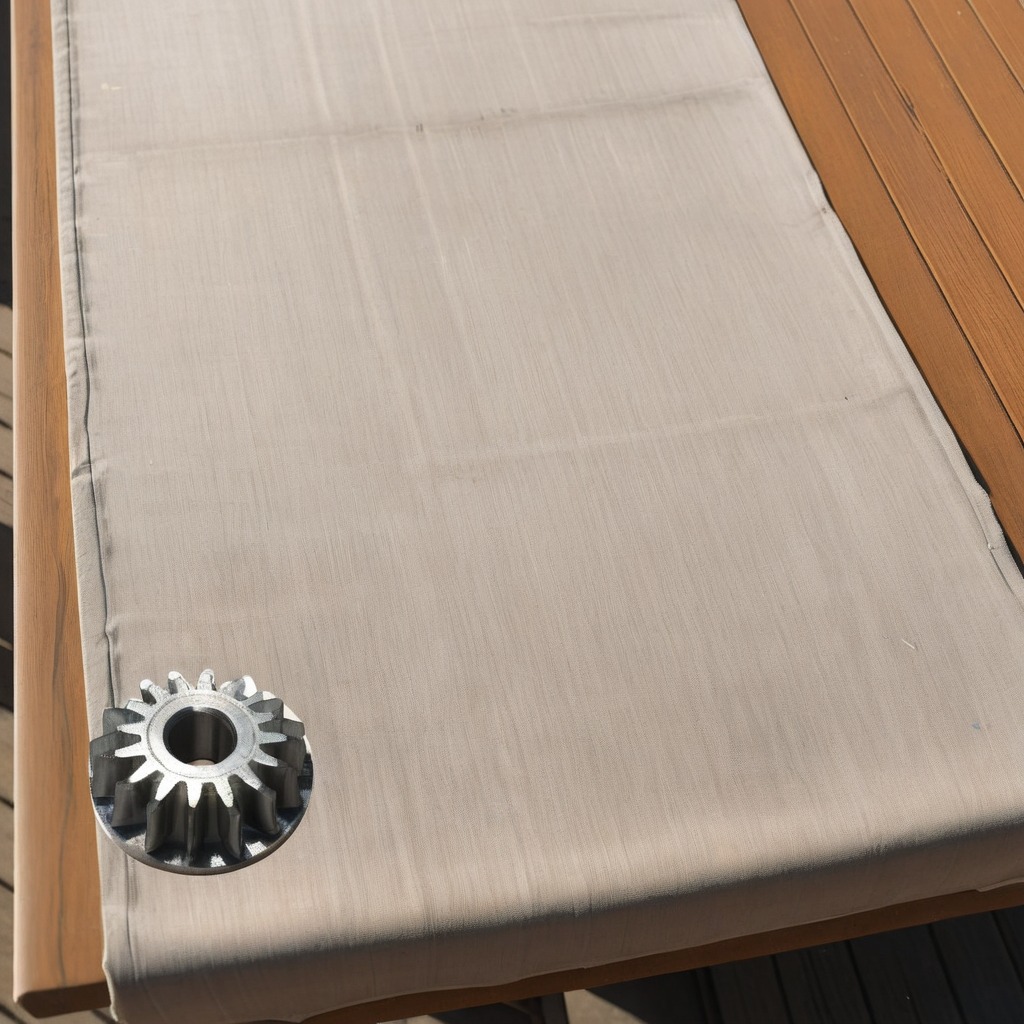
A steel gear with teeth is lying on a wooden table in an outdoor workshop during daytime bright natural light soft shadows worn but beneath the cloth.